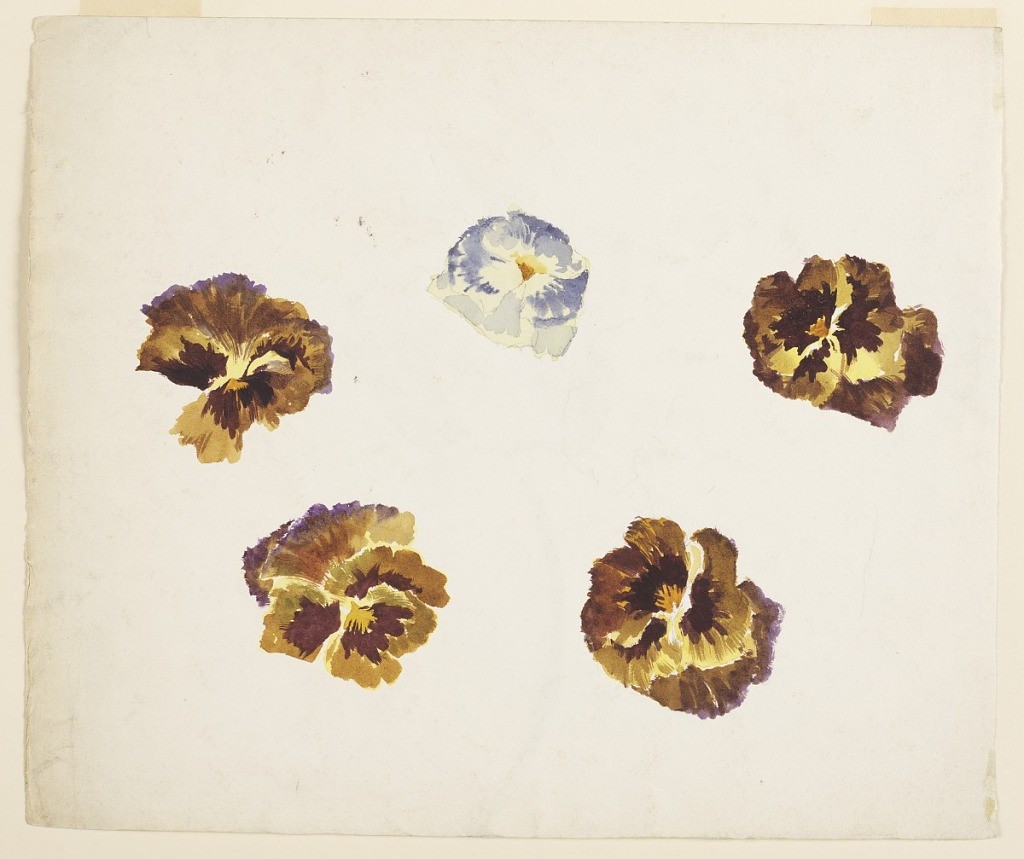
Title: Study of Pansies
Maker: Sophia L. Crownfield, American, 1862–1929
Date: late 19th century
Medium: Brush and watercolor, graphite on white paper
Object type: Drawing
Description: Horizontal sheet depicting five pansies in brown, violet and yellow, and blue and yellow.  On verso, a pink tulip near center of the sheet and a portion of another at the left side of the page.